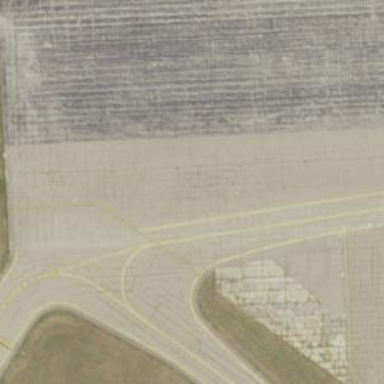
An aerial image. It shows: View of taxiway at the airport.